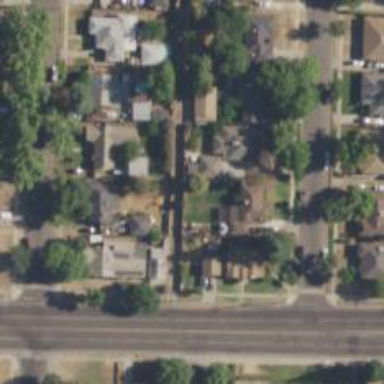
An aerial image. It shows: Alley classified as service road.